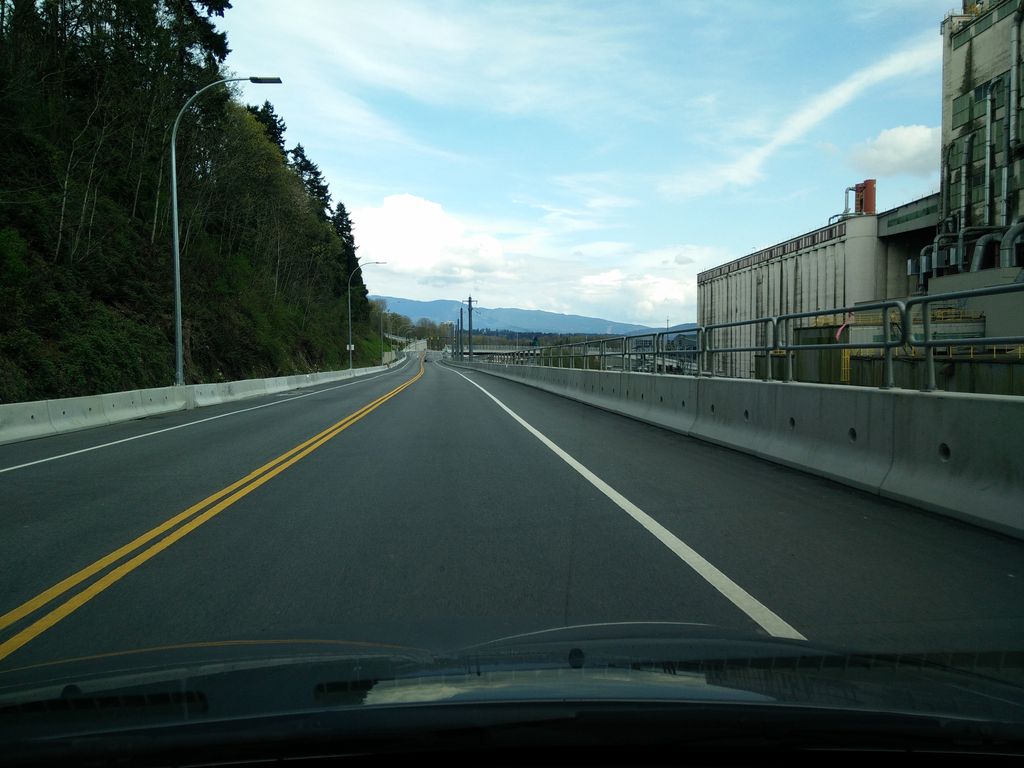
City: vancouver